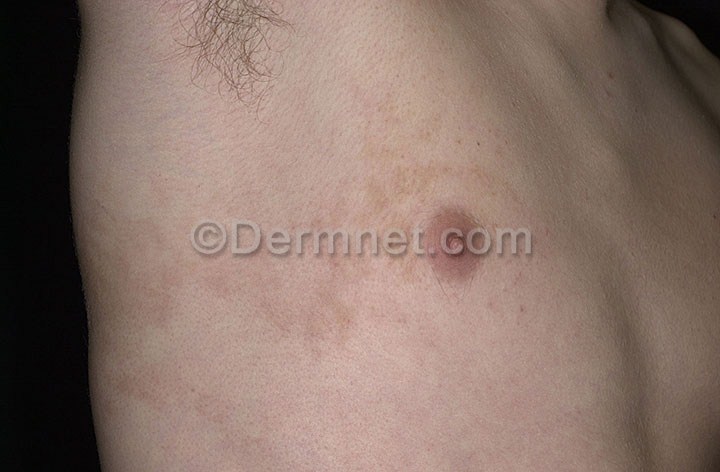
Disease: Melanoma Skin Cancer Nevi and Moles